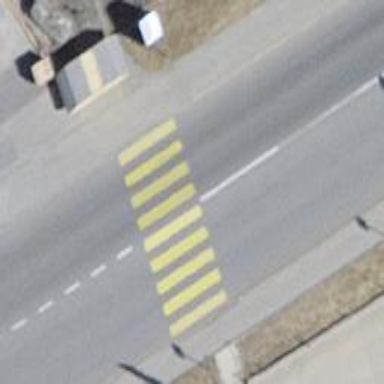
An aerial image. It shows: Uncontrolled crossing on the road.